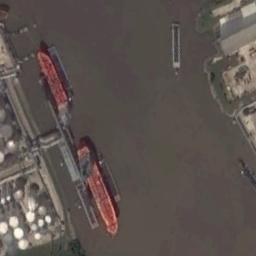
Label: ship